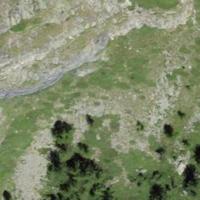
EUNIS habitat code: 31
Species observed at this site:
Aster alpinus